Question: We have a j2ee application running on Jboss and we want to monitor its memory usage. Currently we use the following code
'''
System.gc();
Runtime rt = Runtime.getRuntime();
long usedMB = (rt.totalMemory() - rt.freeMemory()) / 1024 / 1024;
logger.information(this, "memory usage" + usedMB);
'''
This code works fine. That means it shows memory curve which corresponds to reality. When we create a big xml file from a DB a curve goes up, after the extraction is finished it goes down.

A consultant told us that calling gc() explicitly is wrong, "let jvm decide when to run gc". Basically his arguments were the same as <URL>.
But I still don't understand:
- -
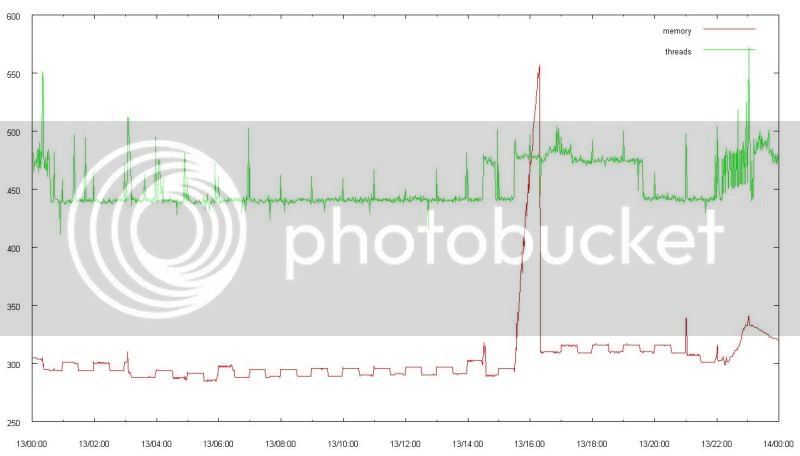
Answer: If you want to really look at what is going on in the VM memory you should use a good tool like <URL>. This is Free Software and it's a great way to see what is going on.
Nothing is really "wrong" with explicit 'gc()' calls. However, remember that when you call 'gc()' you are "suggesting" that the garbage collector run. There is no guarantee that it will run at the exact time you run that command.